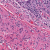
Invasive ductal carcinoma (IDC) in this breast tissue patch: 1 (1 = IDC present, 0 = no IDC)